Два маленьких, одинаковых магнитика помещены на некотором расстоянии друг от друга, как показано на рисунке.
В каком из следующих процессов произведённая работа будет больше, и во сколько раз? a) Ось правого магнитика медленно вращают на $180^{\circ}$, из-за чего их магнитные моменты становятся сонаправленными. b) Правый магнитик медленно удаляют на бесконечность вдоль начальной прямой, соединяющей магнитики.
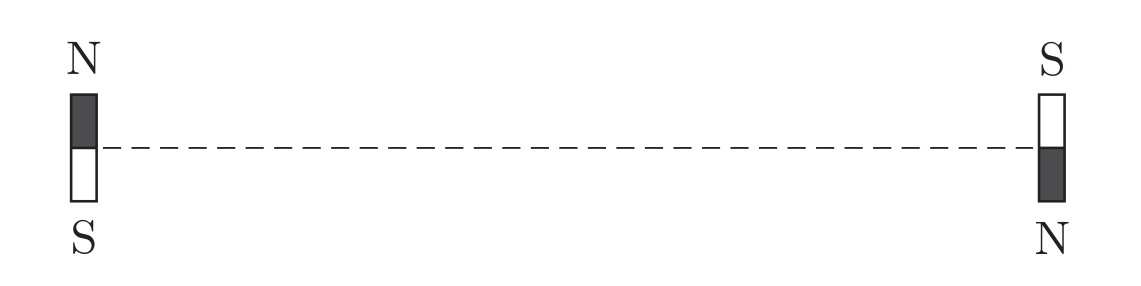
Ответ: $\frac{A_a}{A_b} = 2$
Темы:
T, Электромагнетизм, Магнитостатика, Энергия магнитного поля, Работа, 200 задач